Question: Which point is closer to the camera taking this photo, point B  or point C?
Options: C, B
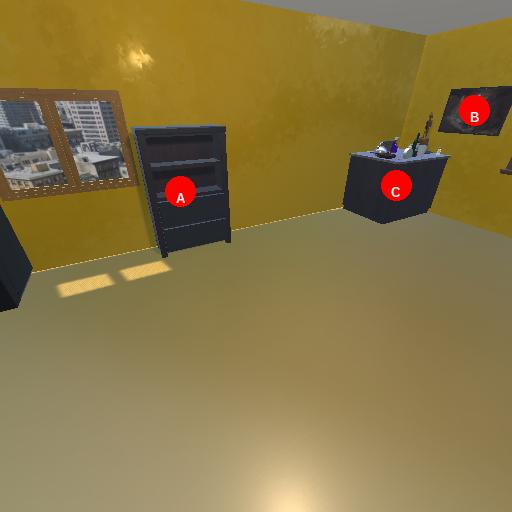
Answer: C